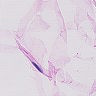
Metastatic tissue present: no